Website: lowes
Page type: payment
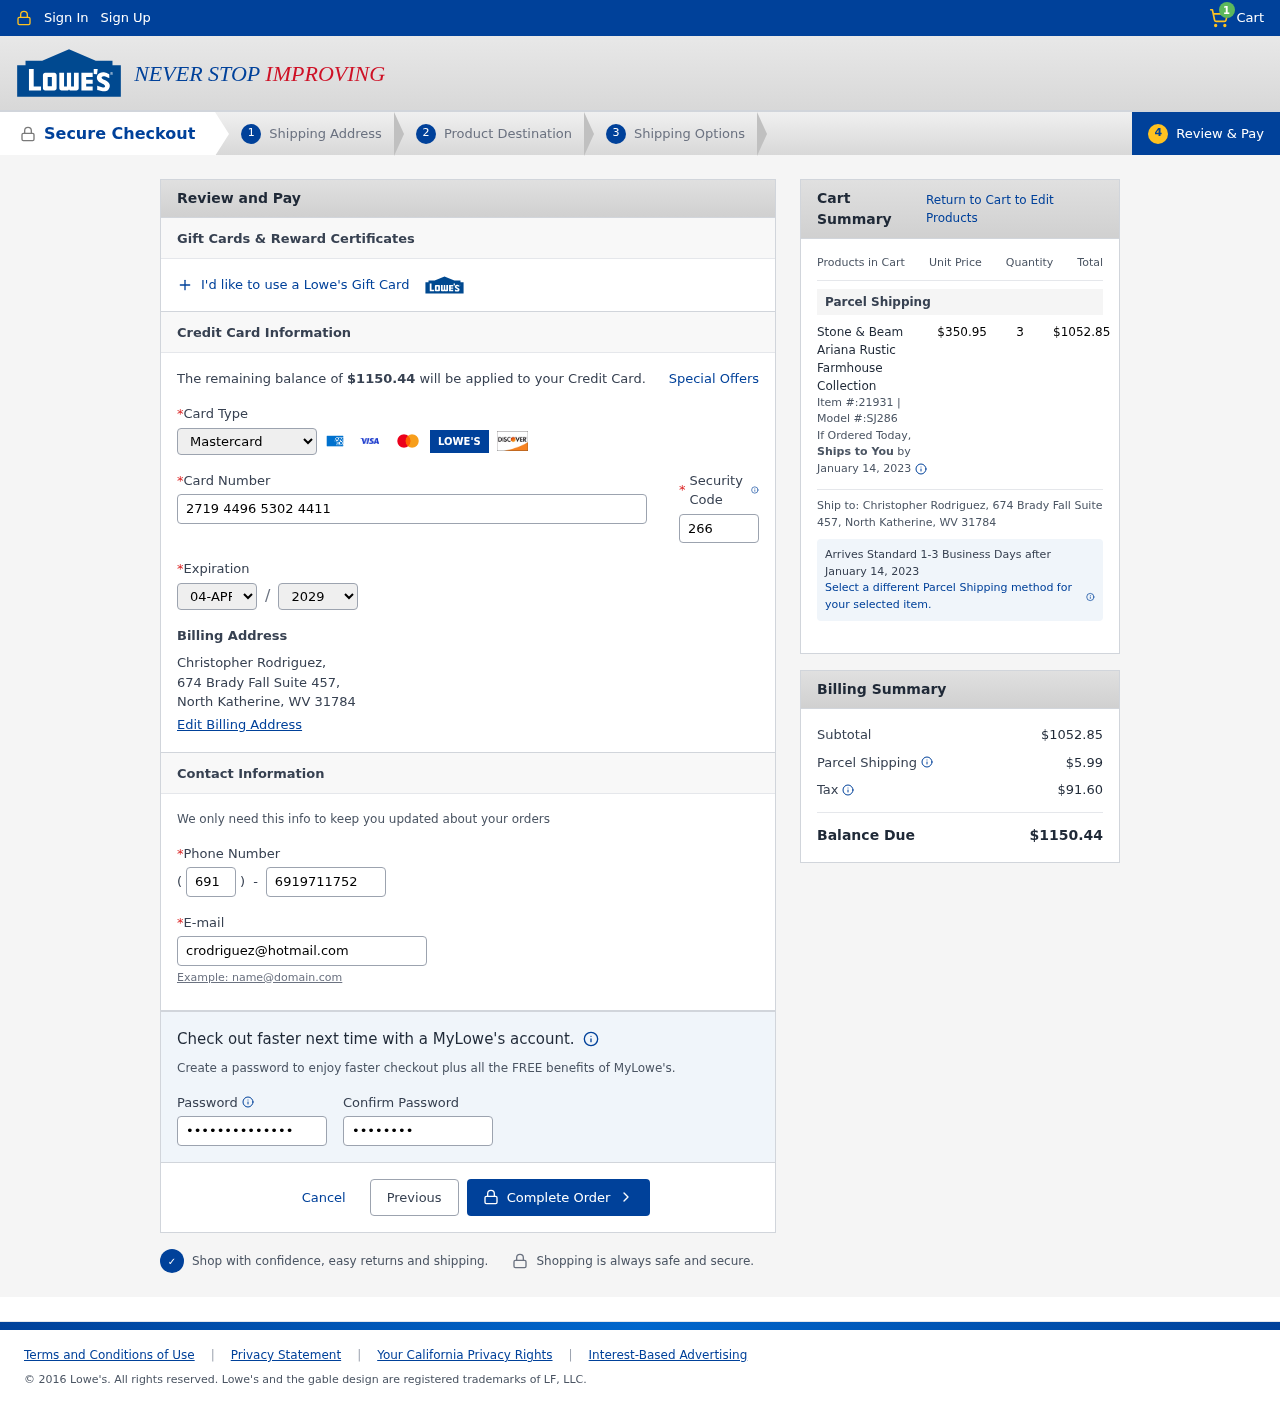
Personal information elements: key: PII_CARD_CVV
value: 266
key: PII_CARD_EXPIRY_MONTH
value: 04
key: PII_CARD_EXPIRY_YEAR
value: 29
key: PII_CARD_NUMBER
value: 2719 4496 5302 4411
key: PII_CARD_TYPE
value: Mastercard
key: PII_CITY_STATE_ZIP
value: North Katherine, WV 31784
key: PII_EMAIL
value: crodriguez@hotmail.com
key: PII_FULLNAME
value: Christopher Rodriguez,
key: PII_PHONE
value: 6919711752
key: PII_PHONE_AREA
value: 691
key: PII_STREET
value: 674 Brady Fall Suite 457
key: PII_STREET
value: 674 Brady Fall Suite 457,
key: PII_FULLNAME2
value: Christopher Rodriguez
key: PII_CITY
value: North Katherine
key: PII_STATE_ABBR
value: WV
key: PII_POSTCODE
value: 31784
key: PII_POSTCODE_FULL
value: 31784
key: PII_CITY_STATE
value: North Katherine, WV
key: PII_POSTCODE_NUMERIC
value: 31784
Product elements: key: PRODUCT1_NAME
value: Stone & Beam Ariana Rustic Farmhouse Collection
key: PRODUCT1_PRICE
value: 350.95
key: PRODUCT1_QUANTITY
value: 3
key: PRODUCT1_ITEM
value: Item #:21931
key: PRODUCT1_MODEL
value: Model #:SJ286
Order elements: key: ORDER_NUM_ITEMS
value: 1
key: ORDER_TOTAL
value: $1150.44
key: ORDER_SHIPPING_DATE
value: January 14, 2023
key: ORDER_SUBTOTAL
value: $1052.85
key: ORDER_SHIPPING_DATE2
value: January 14, 2023
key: ORDER_SHIPPING_COST
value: $5.99
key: ORDER_TAX
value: $91.60